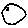
Label: moon